Aerial crown-view tile of a tropical tree (Barro Colorado Island, Panama), acquired 20240611:
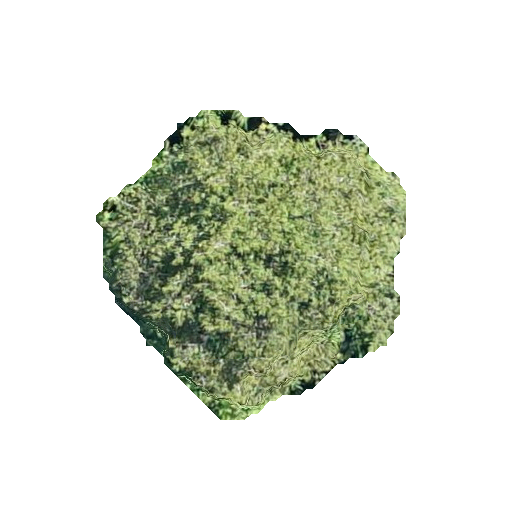
Species: Virola surinamensis
GBIF accepted scientific name: Virola surinamensis
Crown area: 106.185 m²